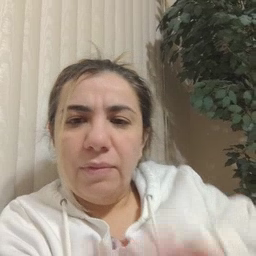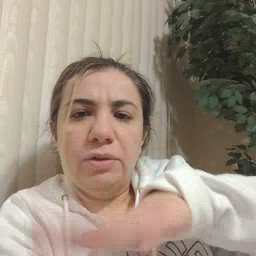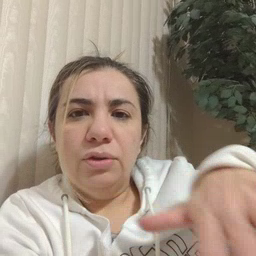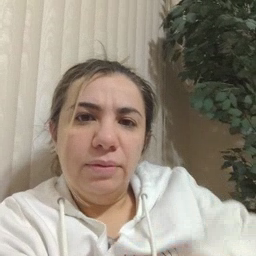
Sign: child